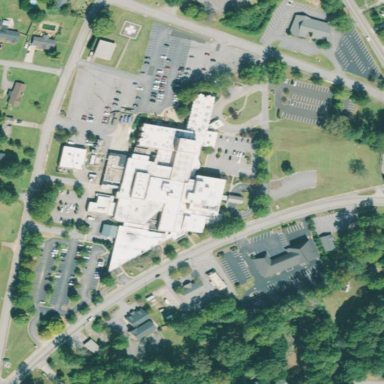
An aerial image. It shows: Healthcare facility identified as hospital.